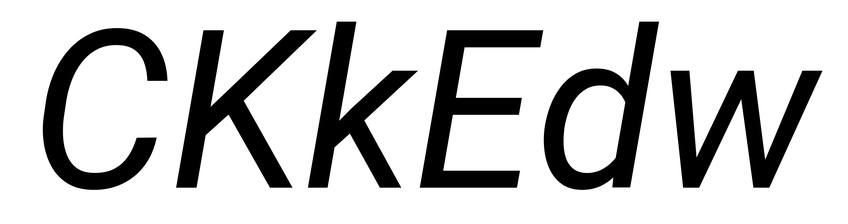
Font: Roboto-Italic_Italic